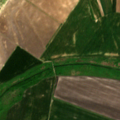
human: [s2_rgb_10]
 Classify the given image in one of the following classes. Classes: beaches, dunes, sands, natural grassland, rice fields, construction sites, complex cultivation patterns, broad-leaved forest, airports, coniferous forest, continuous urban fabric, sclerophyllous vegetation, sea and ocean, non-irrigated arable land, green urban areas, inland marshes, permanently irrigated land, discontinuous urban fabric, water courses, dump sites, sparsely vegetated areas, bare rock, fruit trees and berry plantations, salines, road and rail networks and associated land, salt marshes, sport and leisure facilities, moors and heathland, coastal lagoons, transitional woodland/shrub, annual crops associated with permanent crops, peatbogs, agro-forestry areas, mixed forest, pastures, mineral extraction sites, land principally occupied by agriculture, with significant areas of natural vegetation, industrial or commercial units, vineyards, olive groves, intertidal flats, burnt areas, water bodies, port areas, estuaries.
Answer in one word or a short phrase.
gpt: non-irrigated arable land, transitional woodland/shrub